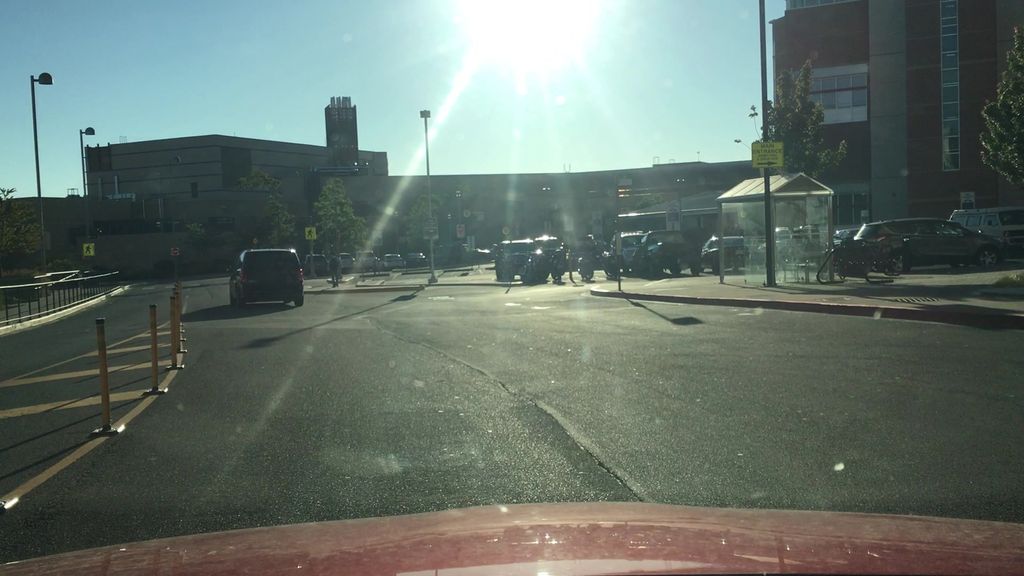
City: victoria